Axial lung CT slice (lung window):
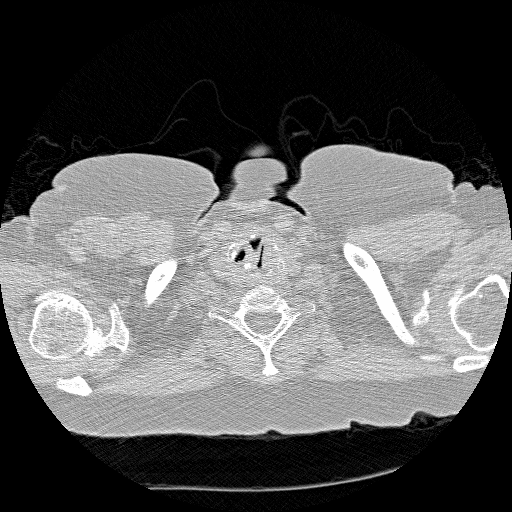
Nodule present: no